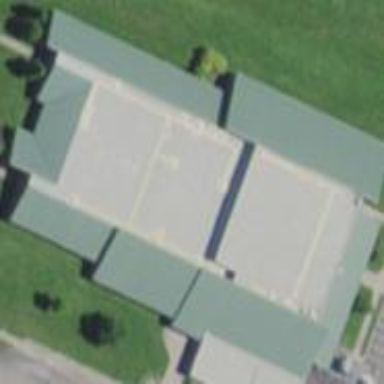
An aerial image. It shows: School building.